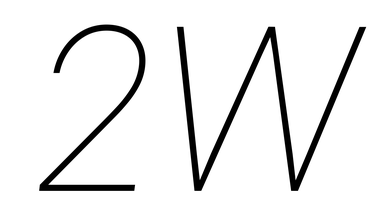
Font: Roboto-Italic_Thin_Italic